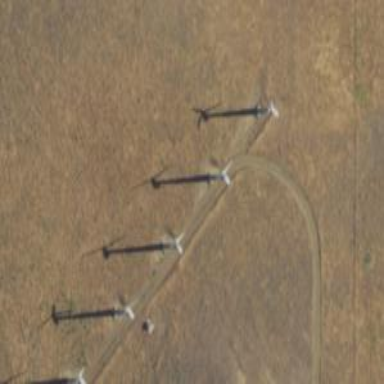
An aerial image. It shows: Wind power generator employing wind turbines.